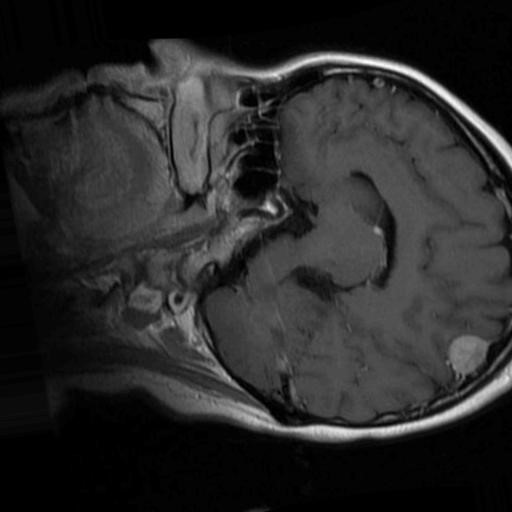
Label: brain_menin